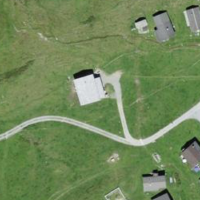
EUNIS habitat code: 23
Species observed at this site:
Rumex alpinus